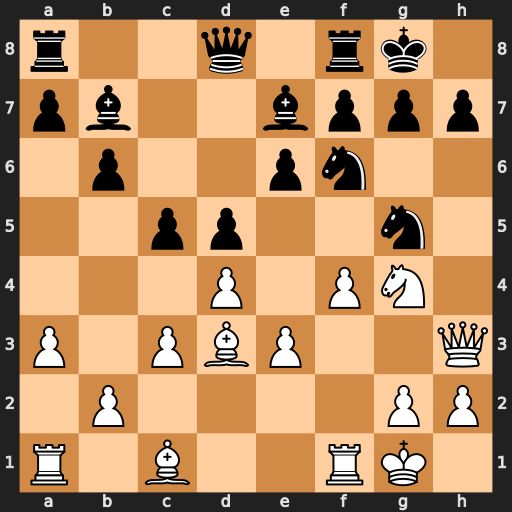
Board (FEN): r2q1rk1/pb2bppp/1p2pn2/2pp2n1/3P1PN1/P1PBP2Q/1P4PP/R1B2RK1
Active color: w
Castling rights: -
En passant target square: -
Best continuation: Nxf6+ gxf6 fxg5